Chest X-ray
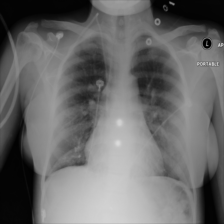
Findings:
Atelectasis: negative
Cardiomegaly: negative
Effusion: negative
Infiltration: negative
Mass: negative
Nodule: negative
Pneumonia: negative
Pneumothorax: negative
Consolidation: negative
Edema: negative
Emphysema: negative
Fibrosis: negative
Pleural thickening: negative
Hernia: negative